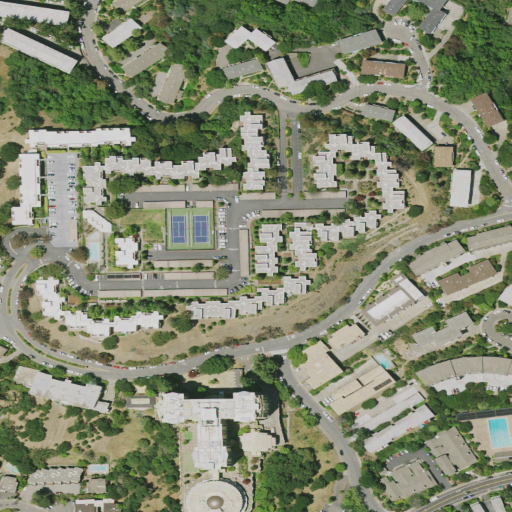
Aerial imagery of mountain in California named Bon Air Hill containing medium intensity development, low intensity development, and high intensity development